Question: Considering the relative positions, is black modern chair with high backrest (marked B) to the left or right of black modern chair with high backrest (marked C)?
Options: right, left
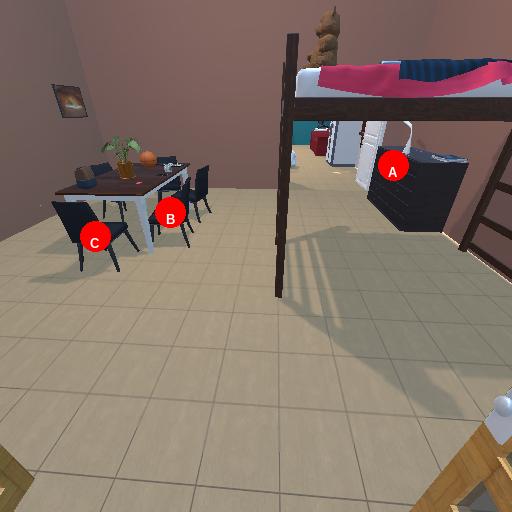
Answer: right